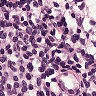
Metastatic tissue present: no